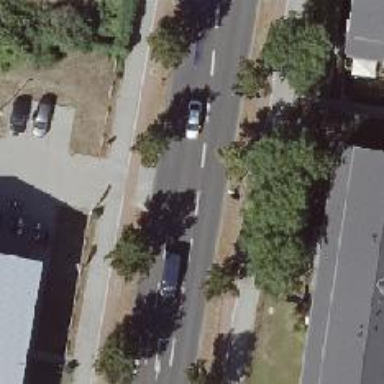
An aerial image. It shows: Avenue lined with broadleaved deciduous trees.